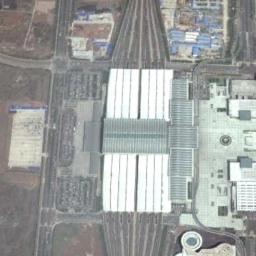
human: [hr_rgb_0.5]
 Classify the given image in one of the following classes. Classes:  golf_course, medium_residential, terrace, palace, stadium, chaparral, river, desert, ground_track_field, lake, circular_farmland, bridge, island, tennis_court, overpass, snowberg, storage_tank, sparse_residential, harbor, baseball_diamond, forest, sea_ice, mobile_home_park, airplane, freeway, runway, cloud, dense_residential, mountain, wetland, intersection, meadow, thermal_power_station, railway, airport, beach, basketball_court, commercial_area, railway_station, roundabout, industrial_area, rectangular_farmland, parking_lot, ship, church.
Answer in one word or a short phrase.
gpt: railway_station